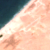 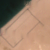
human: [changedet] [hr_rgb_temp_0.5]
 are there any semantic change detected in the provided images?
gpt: A construction area appeared on the shore.